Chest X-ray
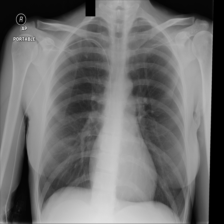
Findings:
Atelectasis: negative
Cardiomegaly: negative
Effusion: negative
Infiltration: negative
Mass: negative
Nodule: negative
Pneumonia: negative
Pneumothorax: negative
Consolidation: negative
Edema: negative
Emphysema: negative
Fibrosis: negative
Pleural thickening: negative
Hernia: negative